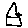
Label: house